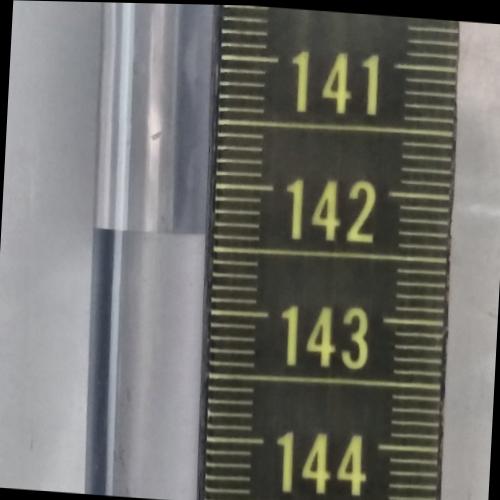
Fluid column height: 142.4 cm